Aerial crown-view tile of a tropical tree (Barro Colorado Island, Panama), acquired 20250124:
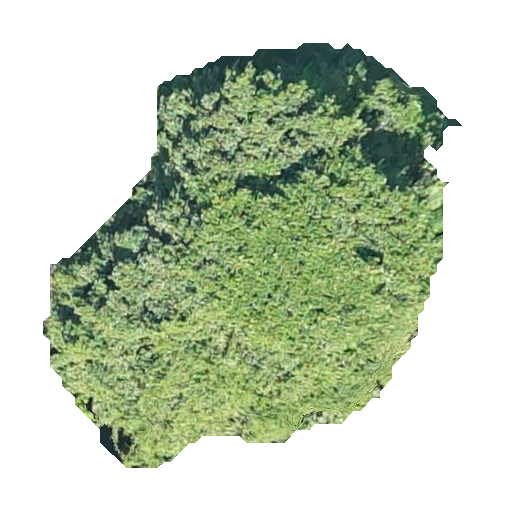
Species: Prioria copaifera
GBIF accepted scientific name: Prioria copaifera
Crown area: 179.582 m²